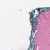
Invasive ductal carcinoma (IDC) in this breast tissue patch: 0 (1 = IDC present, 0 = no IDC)